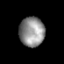
Tissue: prostate
Cell type: Fibroblasts
Senescence score: 0.6933
Nuclear area (px): 738
Mean DAPI intensity: 141.759